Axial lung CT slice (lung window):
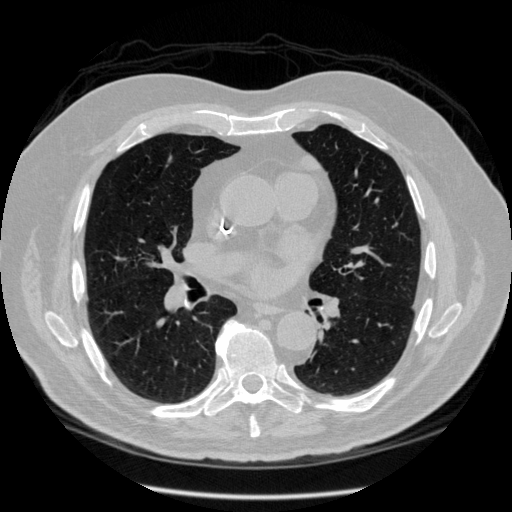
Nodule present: no